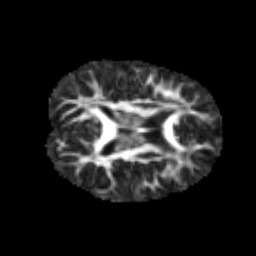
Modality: FA
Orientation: axial
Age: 6
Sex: male
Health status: healthy